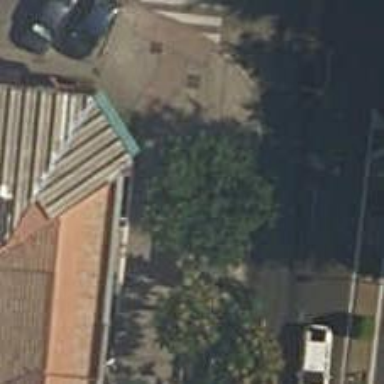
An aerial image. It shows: Bus stop with shelter. It is platform for public transport.